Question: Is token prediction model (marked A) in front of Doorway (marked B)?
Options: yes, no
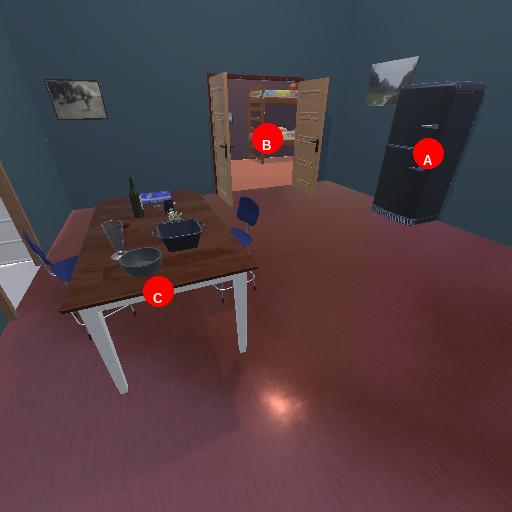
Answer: yes